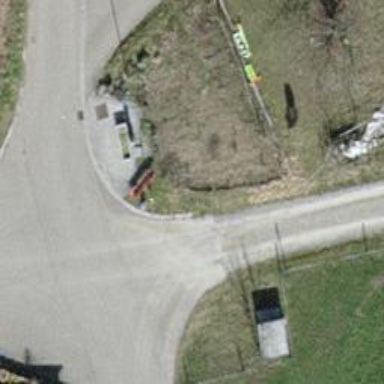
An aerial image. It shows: Red bench.